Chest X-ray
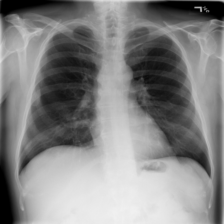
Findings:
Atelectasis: negative
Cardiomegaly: negative
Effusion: negative
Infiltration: negative
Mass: negative
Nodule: negative
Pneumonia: negative
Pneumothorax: negative
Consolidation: negative
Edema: negative
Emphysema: negative
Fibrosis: negative
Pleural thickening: negative
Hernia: negative